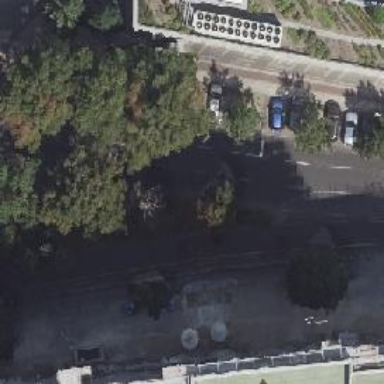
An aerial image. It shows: Secondary road with asphalt surface. There is cycle track on the right and parking available on the street side.